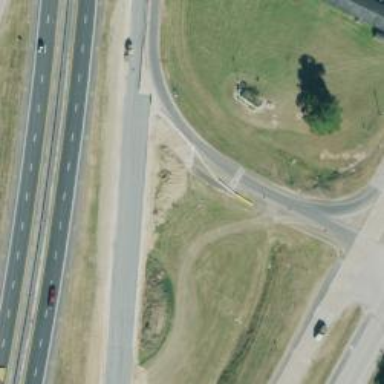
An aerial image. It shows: Primary link highway.